Question: I'm trying with no success to increase the size of the status label (ticks labels yes/no) on the boxplot below.
What am I doing wrong?
Thanks in advance.
'''
status <- sample(c("yes", "no"), 50, replace=T)
value <- rnorm(50, mean = 5, sd = 3)
data <- melt(data.frame(status, value),measure.vars="value")
p <- ggplot ( data, aes(x=status, y=value) ) +
geom_boxplot(outlier.shape=10, outlier.size=4) +
geom_jitter(aes(colour=value), size=3, position = position_jitter(width = .3)) +
coord_flip() +
scale_colour_gradient(limits=c(min(data$value), max(data$value)),low="#0000FF", high="#FF0000") +
labs(title="Title",x="status", y="value", colour="value")
p + theme(plot.title = element_text(size = rel(5)),
axis.title.x =element_text(size=10)
)
p
'''

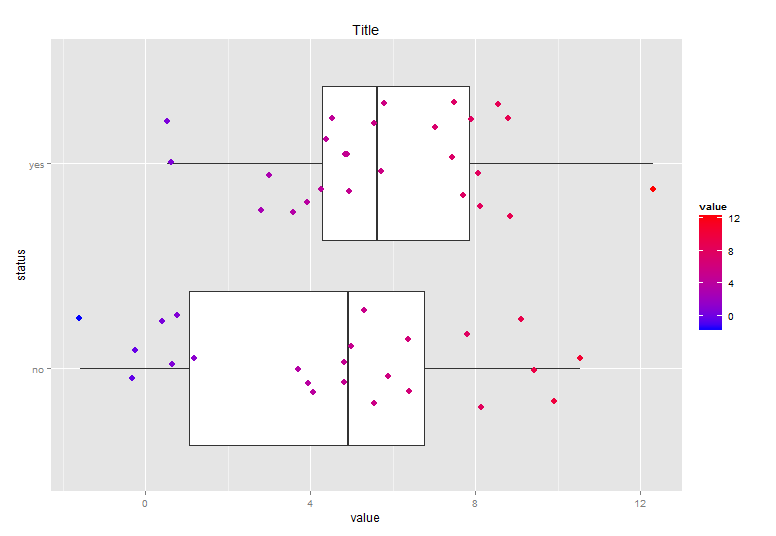
Answer: If I understand your question right, you need to use axis.text rather than axis.title.
'''
library(reshape2)
library(ggplot2)
status <- sample(c("yes", "no"), 50, replace=T)
value <- rnorm(50, mean = 5, sd = 3)
data <- melt(data.frame(status, value),measure.vars="value")
ggplot(data, aes(x=status, y=value)) +
geom_boxplot(, outlier.shape=10, outlier.size=4) +
geom_jitter(aes(colour=value), size=3, position = position_jitter(width = .3)) +
coord_flip() +
scale_colour_gradient(limits=c(min(data$value), max(data$value)),low="#0000FF", high="#FF0000") +
labs(title="Title",x="status", y="value", colour="value")+
theme(plot.title = element_text(size = rel(5)),
axis.text.y =element_text(size=20))
'''